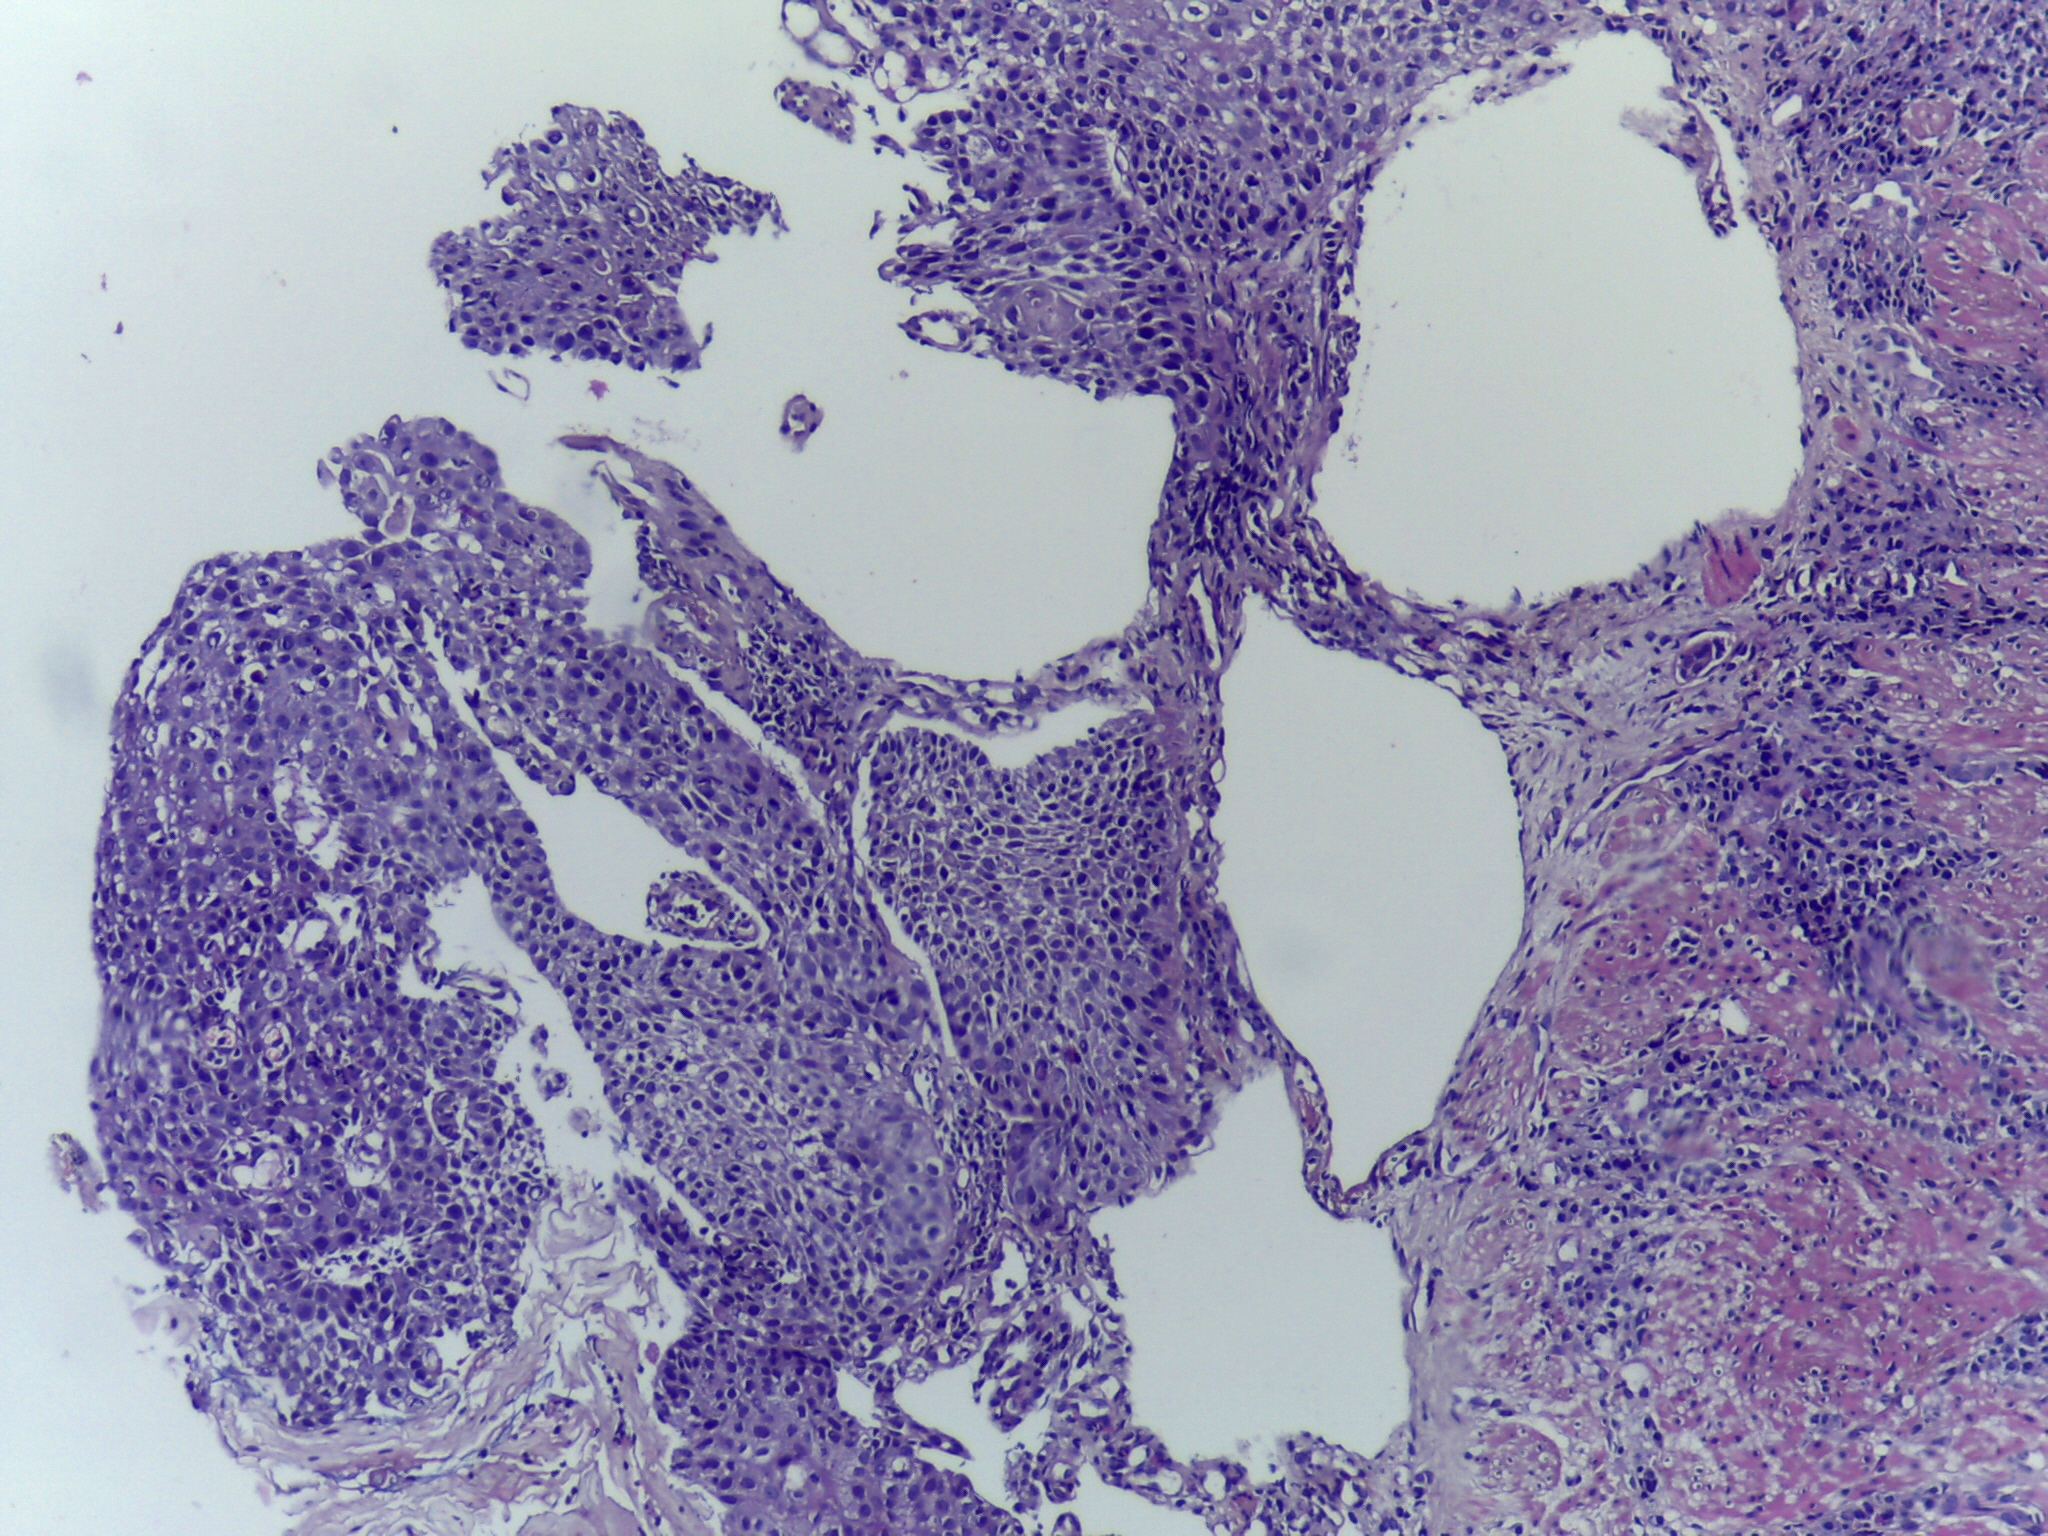
Diagnosis: OSCC